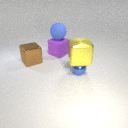
small blue metal sphere in front of large purple rubber cube